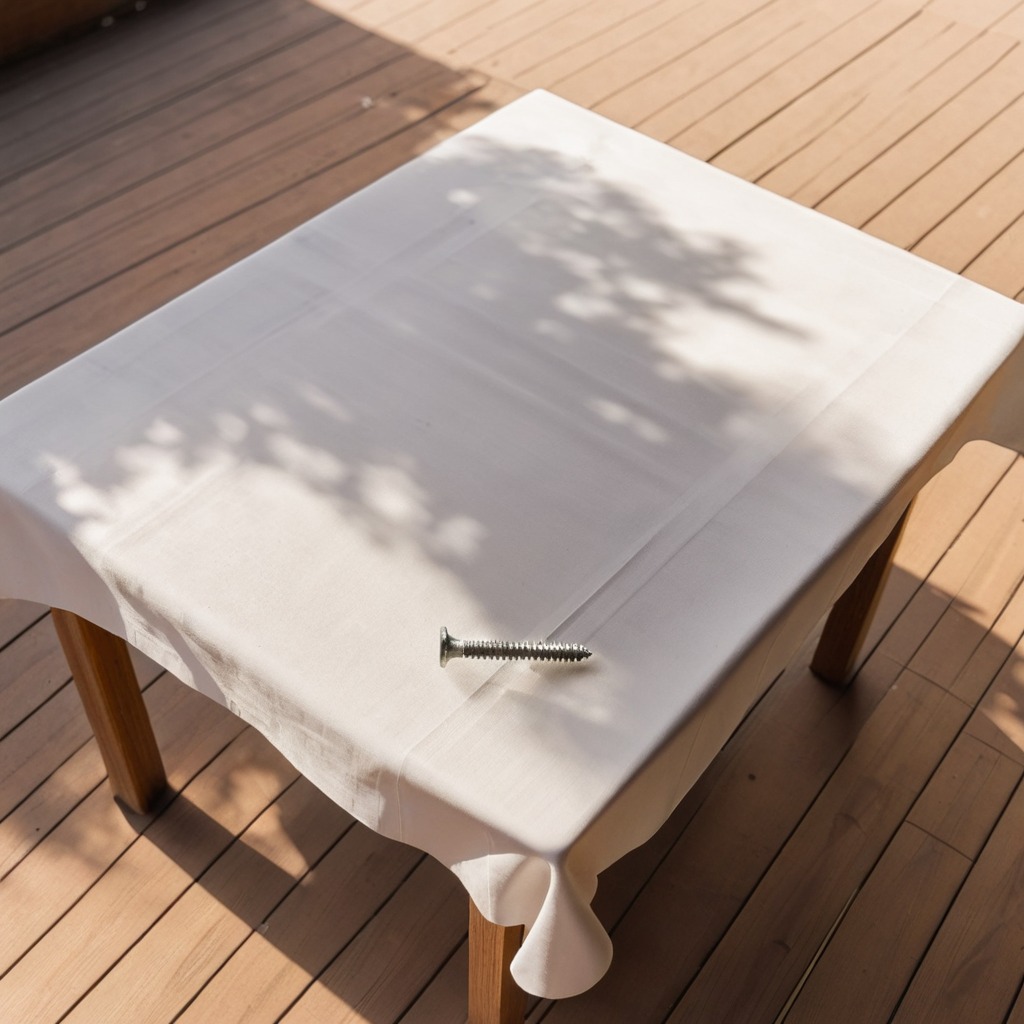
A metal screw lies on the wooden table.